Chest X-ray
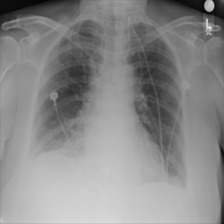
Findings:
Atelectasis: positive
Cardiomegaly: negative
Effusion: positive
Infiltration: positive
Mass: negative
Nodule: negative
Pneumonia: negative
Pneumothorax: negative
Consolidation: negative
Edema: negative
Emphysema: negative
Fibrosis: negative
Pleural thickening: negative
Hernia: negative